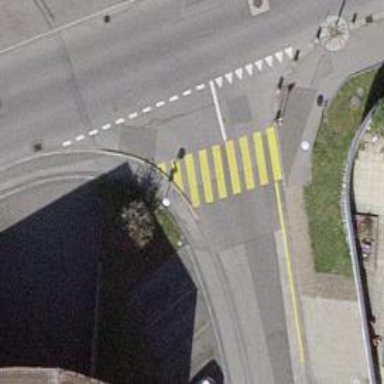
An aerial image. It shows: Marked crossing on the road.